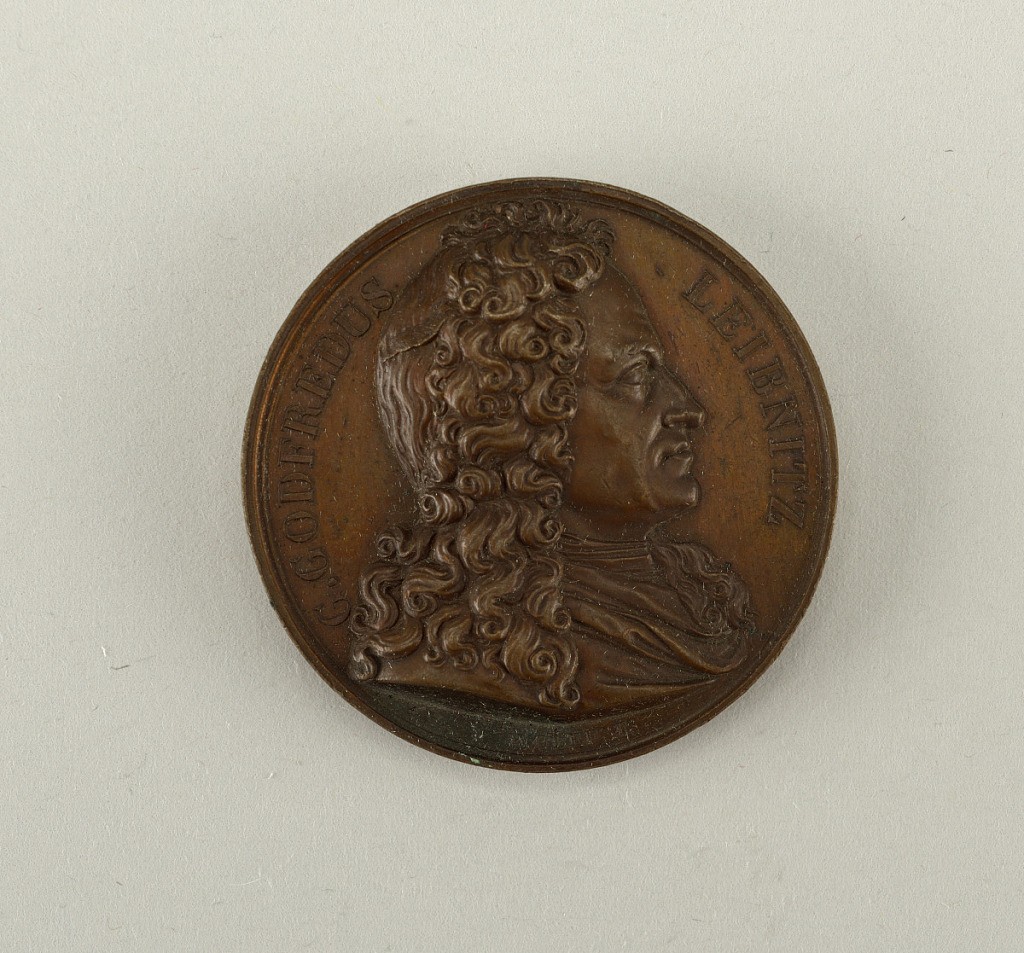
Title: Galerie métallique des grands hommes français (Great Men of France)
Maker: N. Wolff, French
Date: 1823
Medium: Cast bronze
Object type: Medal
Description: Bust of Gottfried Wilhelm von Leibniz (1646 -1716).